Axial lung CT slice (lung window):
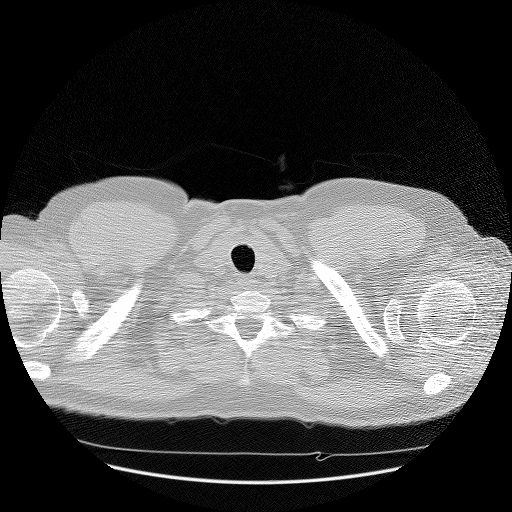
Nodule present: no